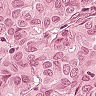
Metastatic tissue present: yes